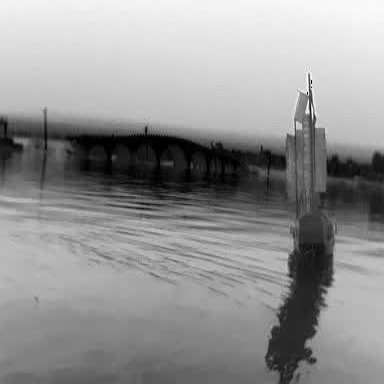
There is a sailboat in the infrared image.